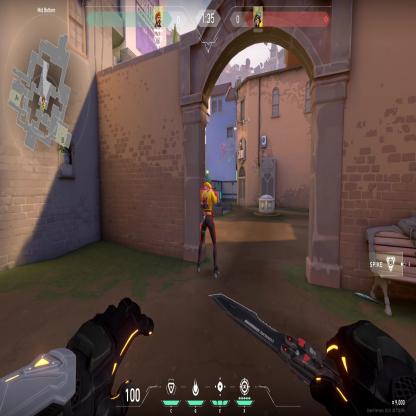
Label: enemy